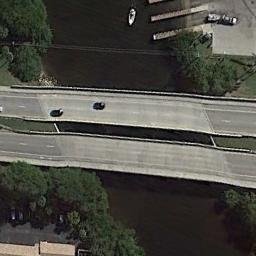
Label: bridge